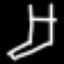
Label: chair